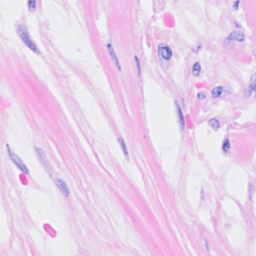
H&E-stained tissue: Breast